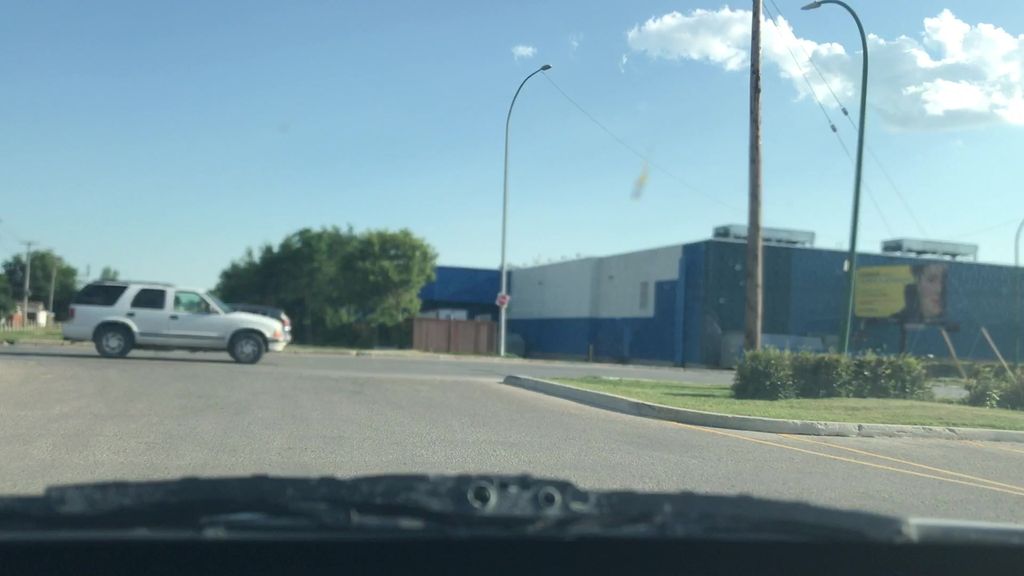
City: winnipeg